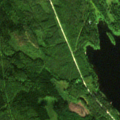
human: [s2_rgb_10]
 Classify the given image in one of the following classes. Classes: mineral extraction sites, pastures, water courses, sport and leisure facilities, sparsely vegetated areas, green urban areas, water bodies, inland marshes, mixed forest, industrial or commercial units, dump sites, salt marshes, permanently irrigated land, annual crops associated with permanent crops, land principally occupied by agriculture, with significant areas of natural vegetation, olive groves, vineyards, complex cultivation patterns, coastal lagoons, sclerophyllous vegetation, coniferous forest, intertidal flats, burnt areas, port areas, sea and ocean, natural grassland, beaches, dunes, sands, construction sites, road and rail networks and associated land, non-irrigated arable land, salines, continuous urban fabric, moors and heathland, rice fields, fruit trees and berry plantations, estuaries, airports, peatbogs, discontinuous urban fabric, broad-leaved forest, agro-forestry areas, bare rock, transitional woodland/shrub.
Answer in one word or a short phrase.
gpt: broad-leaved forest, mixed forest, water bodies